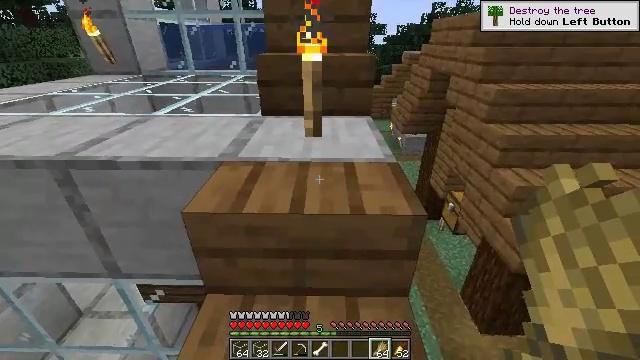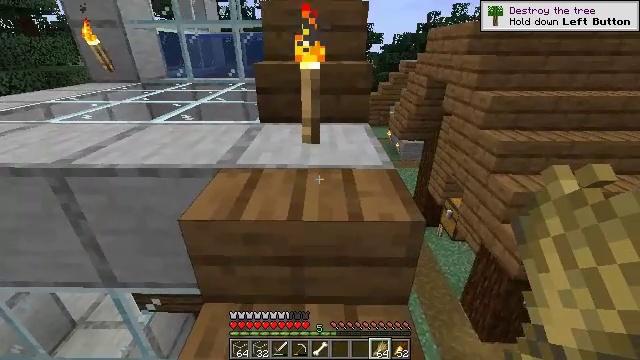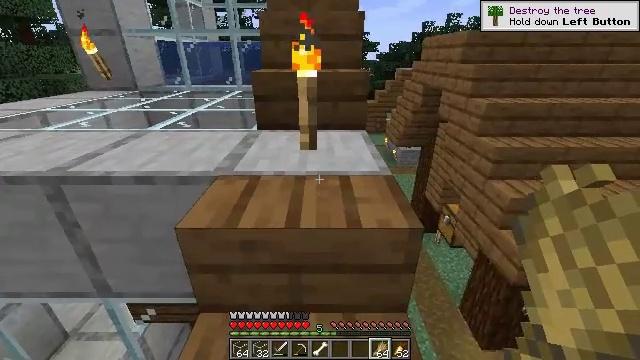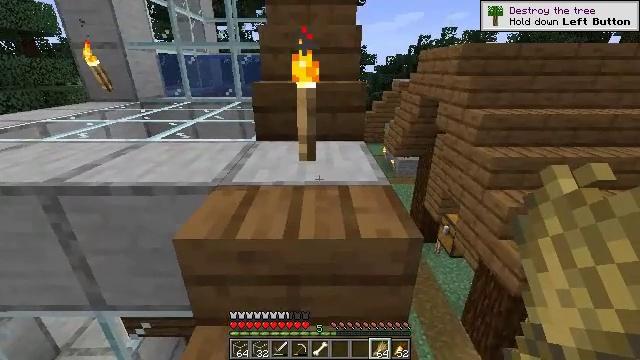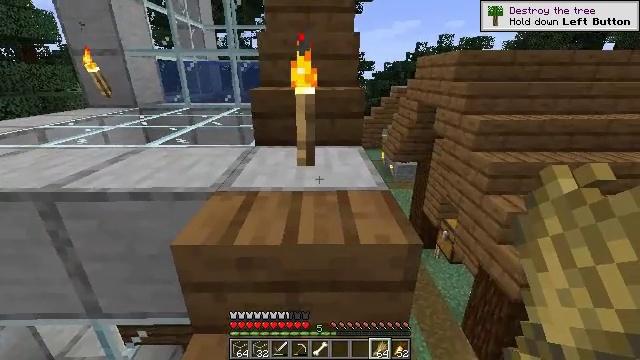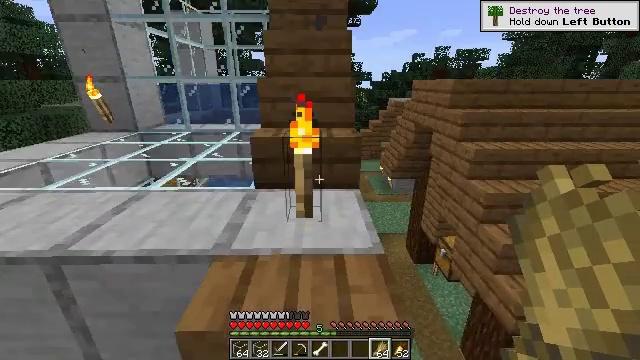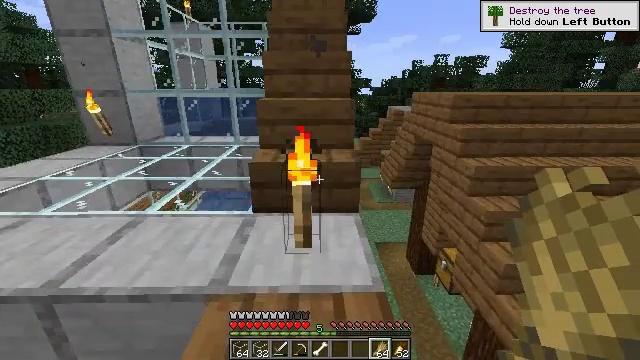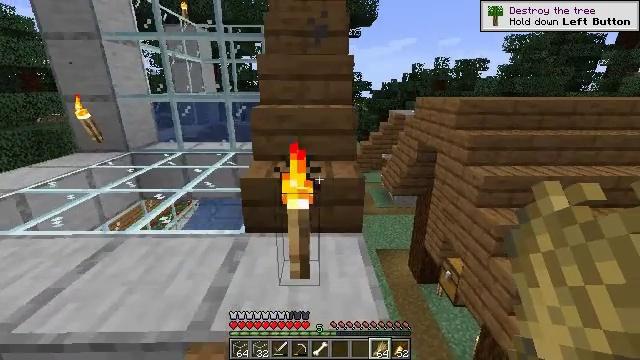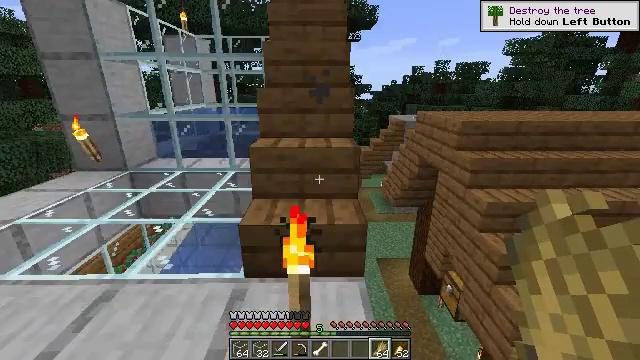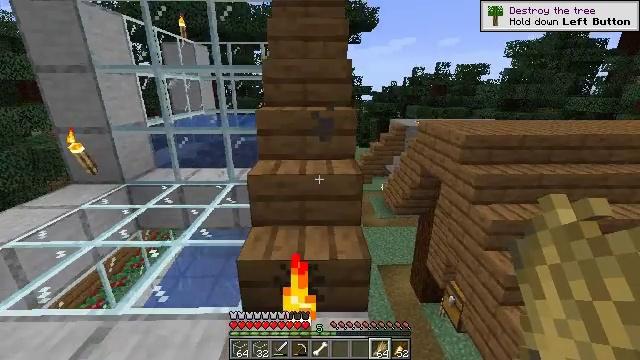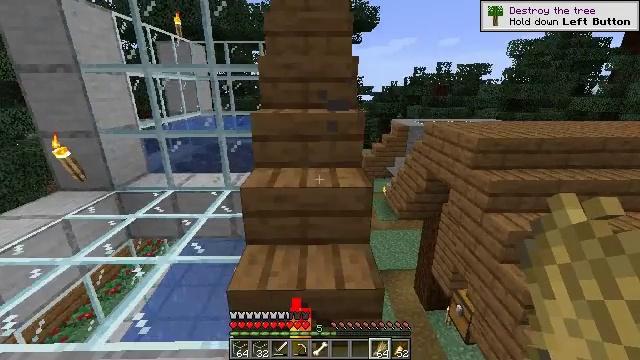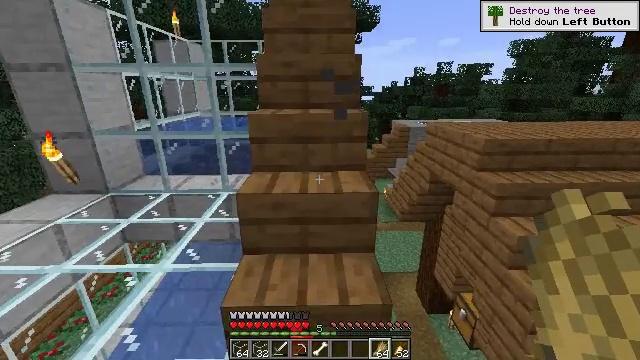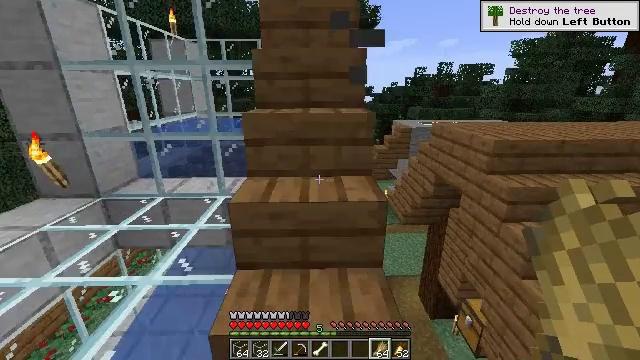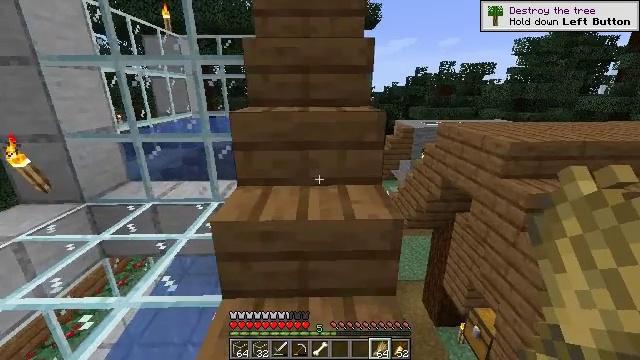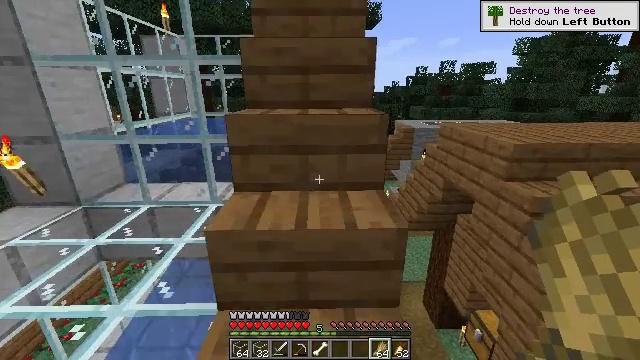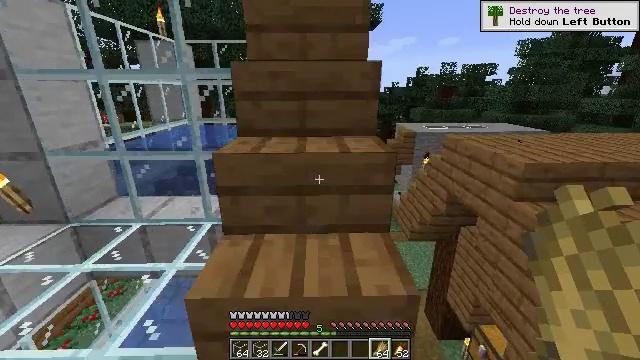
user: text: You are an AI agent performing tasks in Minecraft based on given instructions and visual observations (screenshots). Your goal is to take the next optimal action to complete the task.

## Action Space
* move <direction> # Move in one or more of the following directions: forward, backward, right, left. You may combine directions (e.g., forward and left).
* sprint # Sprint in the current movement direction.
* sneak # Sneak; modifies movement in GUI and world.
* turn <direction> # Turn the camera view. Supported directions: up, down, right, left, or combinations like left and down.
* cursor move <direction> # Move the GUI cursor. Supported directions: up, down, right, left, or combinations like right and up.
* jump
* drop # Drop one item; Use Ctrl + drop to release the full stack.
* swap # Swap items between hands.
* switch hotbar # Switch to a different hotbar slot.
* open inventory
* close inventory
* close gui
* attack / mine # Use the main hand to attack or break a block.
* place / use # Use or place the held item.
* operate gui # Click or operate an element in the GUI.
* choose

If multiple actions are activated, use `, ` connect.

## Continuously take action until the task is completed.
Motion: motion action
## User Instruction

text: Attack the spruce fence to dismantle it.
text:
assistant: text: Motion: turn up
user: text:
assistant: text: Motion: turn up
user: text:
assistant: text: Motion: turn up
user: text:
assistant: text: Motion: turn up
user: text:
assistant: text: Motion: move forward, turn up
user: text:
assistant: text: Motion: move forward, turn up
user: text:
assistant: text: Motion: move forward
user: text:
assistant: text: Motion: move forward
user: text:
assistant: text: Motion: move forward
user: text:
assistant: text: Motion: move forward
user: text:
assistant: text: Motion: move forward
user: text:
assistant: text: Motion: move forward
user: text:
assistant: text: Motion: move forward
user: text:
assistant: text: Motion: move forward
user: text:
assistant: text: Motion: move forward
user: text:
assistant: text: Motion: move forward
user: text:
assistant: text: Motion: move forward
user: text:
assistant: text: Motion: move forward
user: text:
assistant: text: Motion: move forward
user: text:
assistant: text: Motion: move forward
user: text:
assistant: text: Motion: move forward
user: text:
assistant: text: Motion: move forward
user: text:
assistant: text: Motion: move forward
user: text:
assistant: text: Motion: move forward
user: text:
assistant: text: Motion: move forward
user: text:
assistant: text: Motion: move forward
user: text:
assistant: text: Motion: move forward
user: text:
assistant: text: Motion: move forward
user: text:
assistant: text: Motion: turn down
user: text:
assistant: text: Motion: no_op